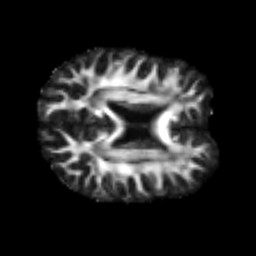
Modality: FA
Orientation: axial
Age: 26
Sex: male
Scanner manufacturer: siemens
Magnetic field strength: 3 T
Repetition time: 2.3 s
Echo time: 0.085 s